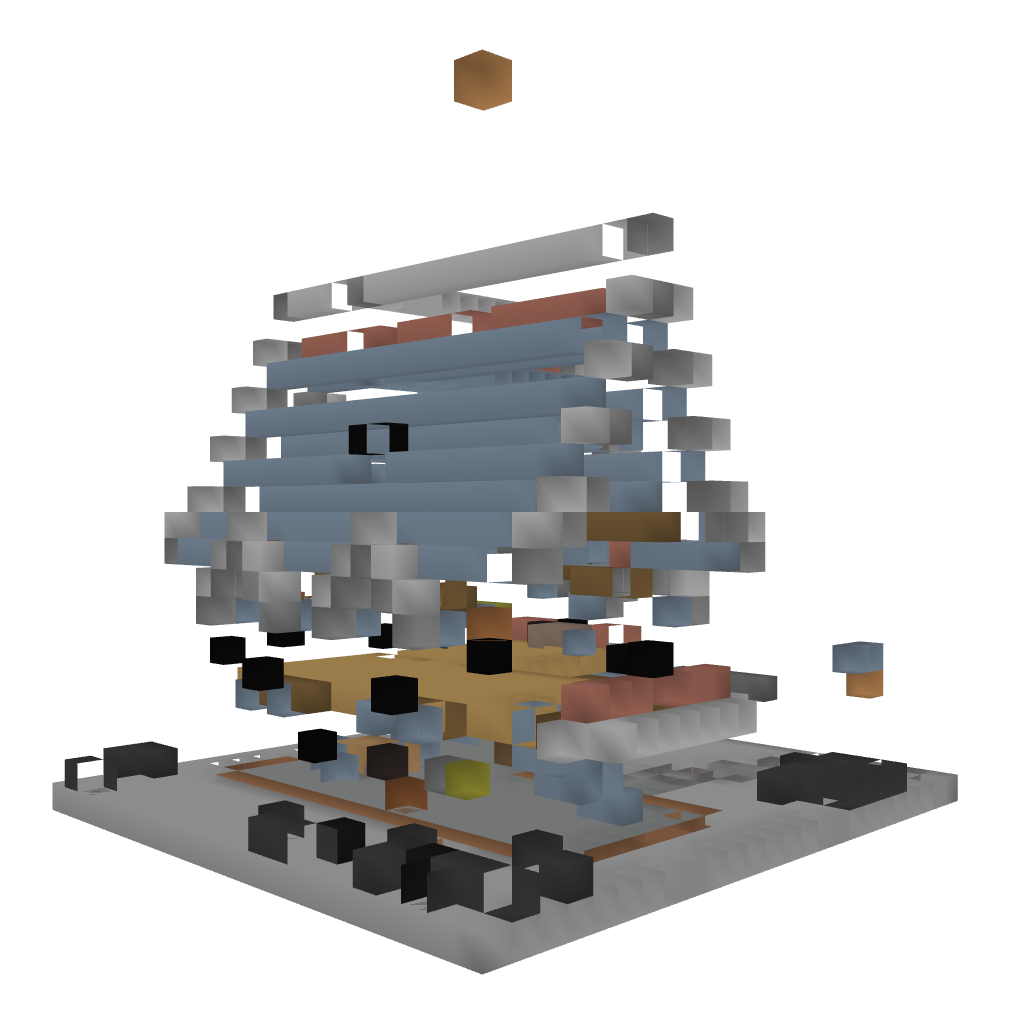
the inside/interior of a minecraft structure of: small house